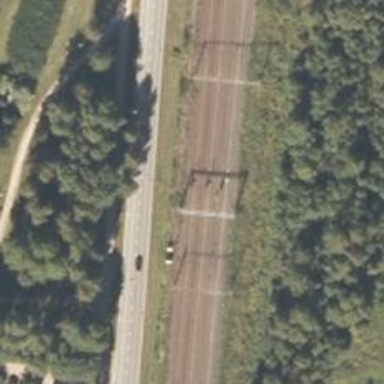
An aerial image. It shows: Railway track with continuous electrified contact lines.